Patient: sex F, age 48
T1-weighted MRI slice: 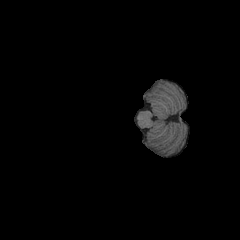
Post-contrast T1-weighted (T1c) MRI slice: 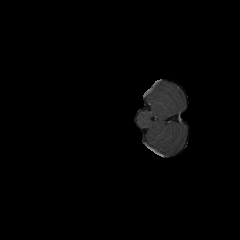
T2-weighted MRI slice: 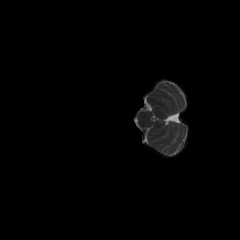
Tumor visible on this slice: no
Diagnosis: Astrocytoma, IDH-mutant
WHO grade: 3